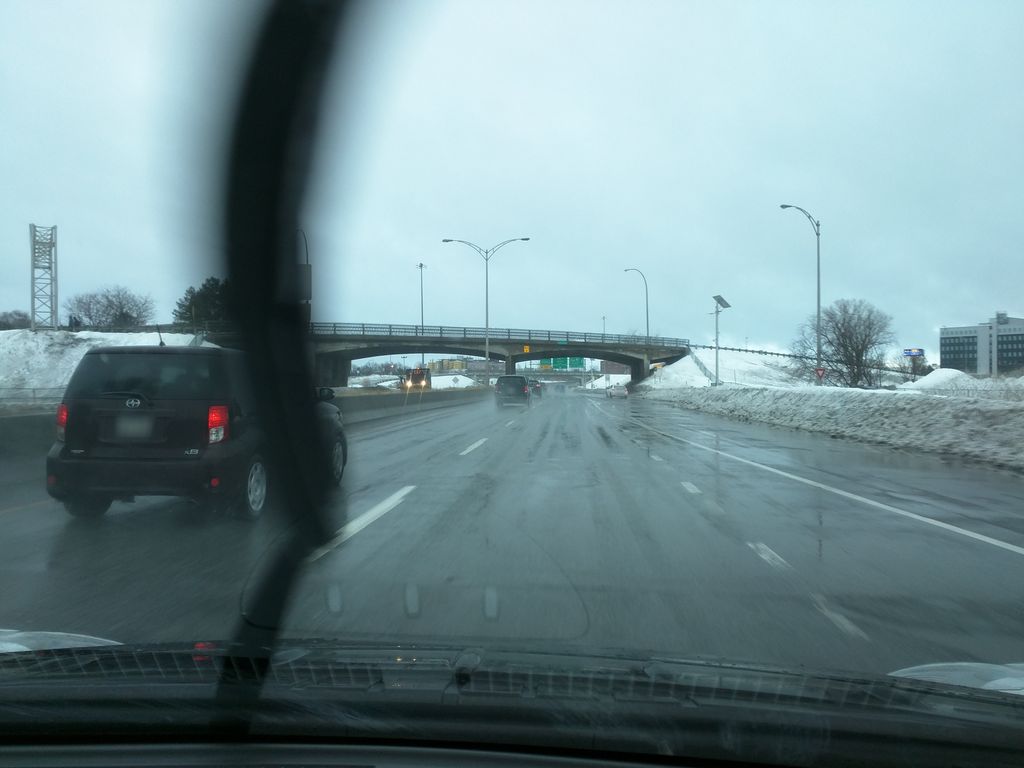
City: montreal